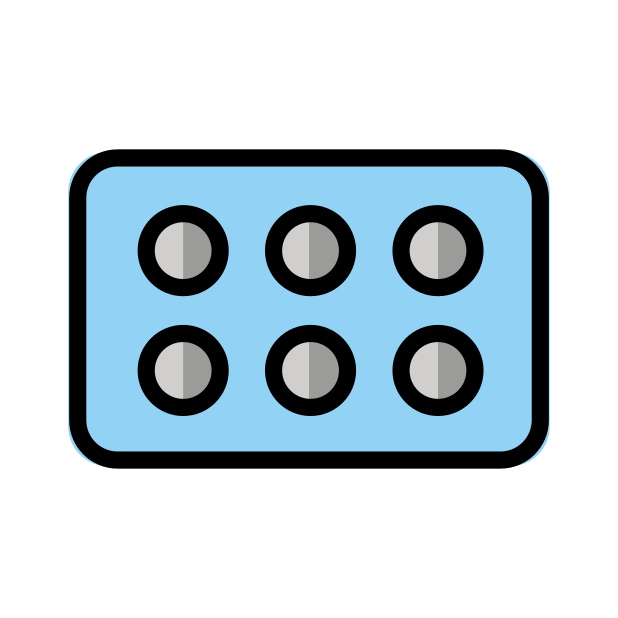
pills